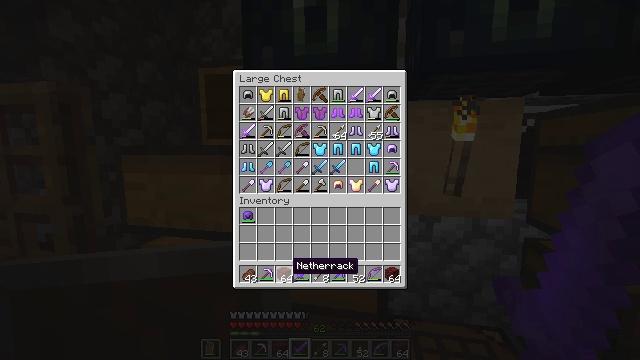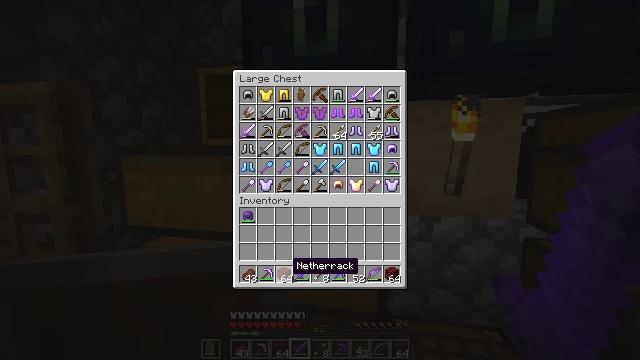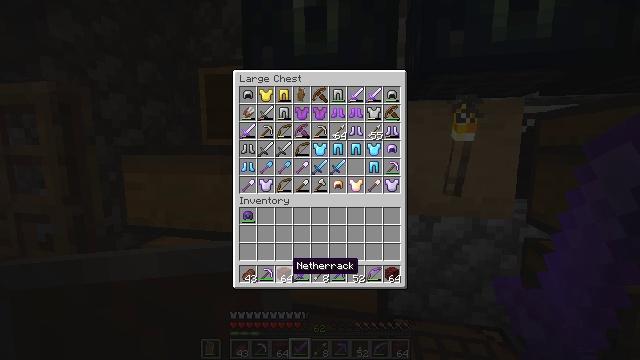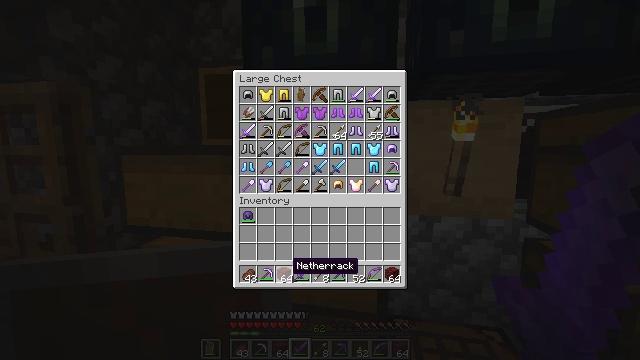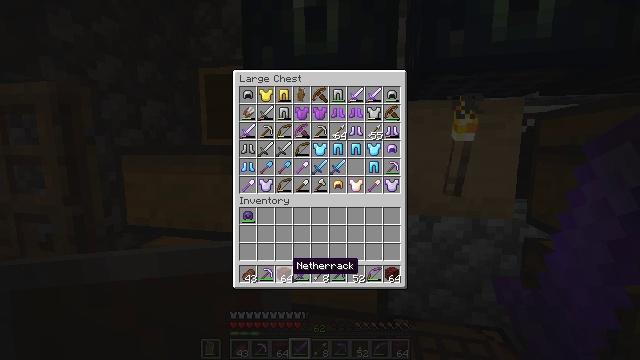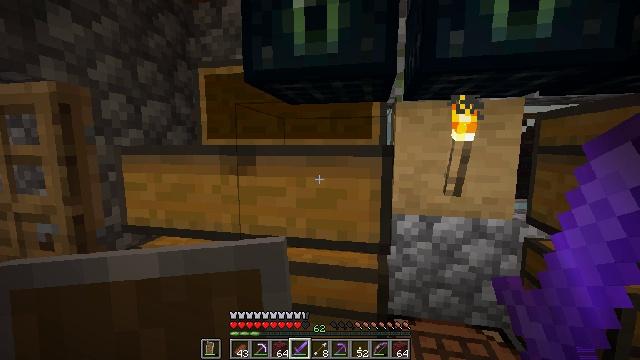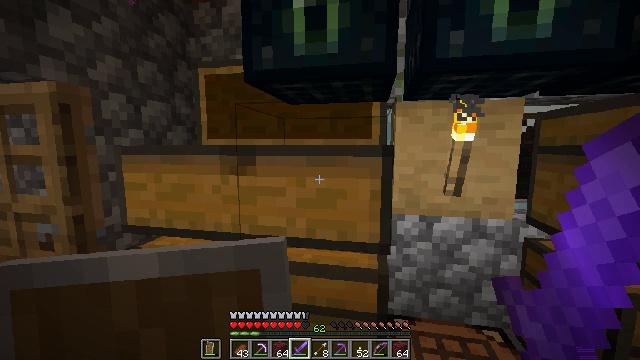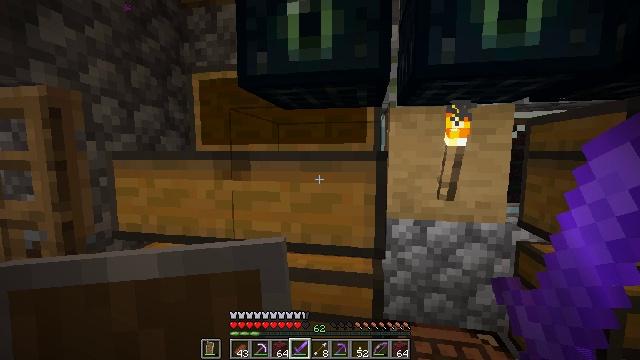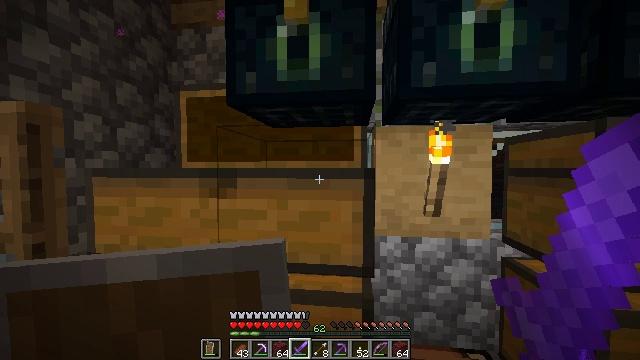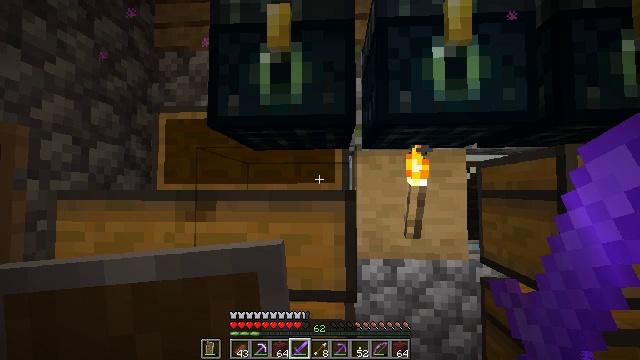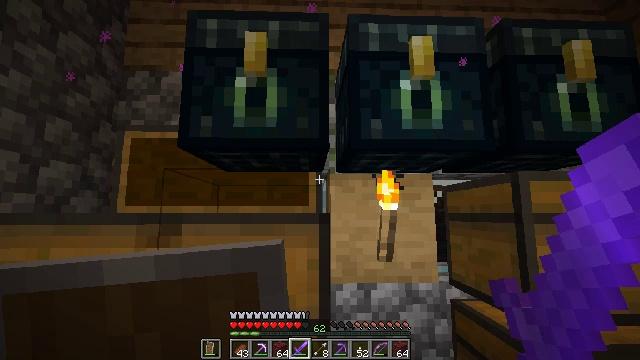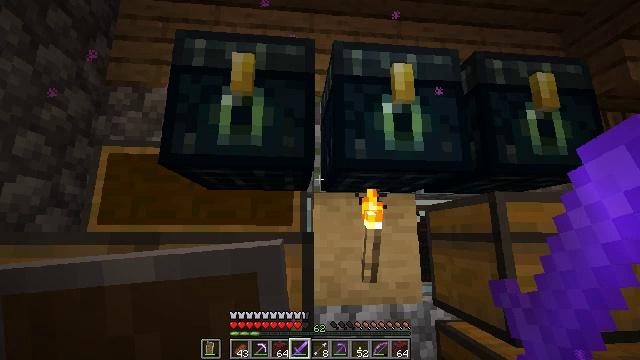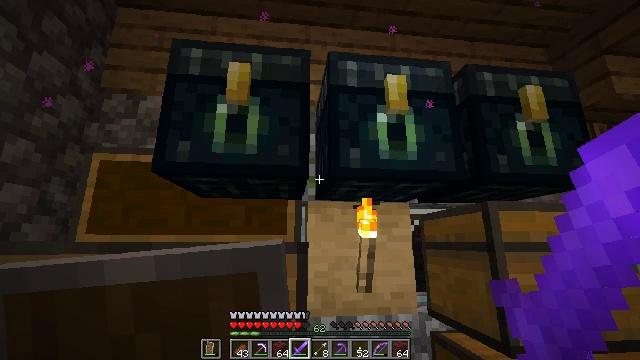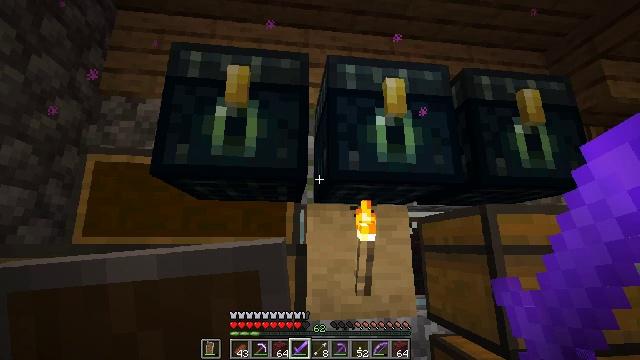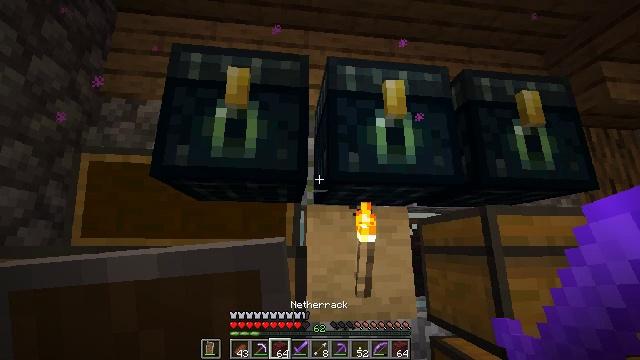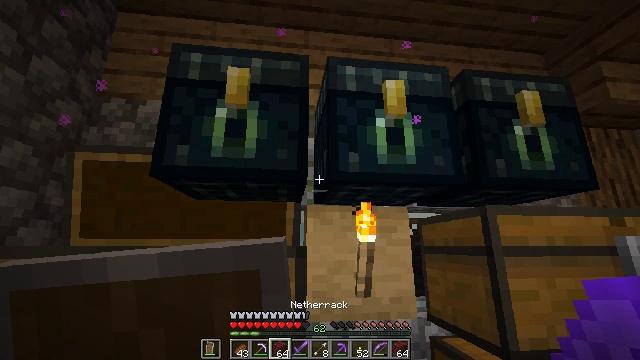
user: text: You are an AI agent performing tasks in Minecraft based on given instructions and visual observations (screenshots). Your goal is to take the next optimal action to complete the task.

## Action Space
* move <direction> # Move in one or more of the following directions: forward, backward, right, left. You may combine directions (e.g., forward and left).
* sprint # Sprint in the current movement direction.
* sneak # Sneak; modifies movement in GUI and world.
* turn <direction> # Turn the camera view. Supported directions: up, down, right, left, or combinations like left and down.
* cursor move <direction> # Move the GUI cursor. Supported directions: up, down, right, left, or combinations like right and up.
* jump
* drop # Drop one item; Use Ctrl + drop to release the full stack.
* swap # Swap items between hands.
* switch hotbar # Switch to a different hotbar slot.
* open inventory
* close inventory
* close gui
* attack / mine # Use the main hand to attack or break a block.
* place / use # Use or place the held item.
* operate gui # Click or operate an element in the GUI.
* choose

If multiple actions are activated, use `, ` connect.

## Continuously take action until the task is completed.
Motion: motion action
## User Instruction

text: Mine the ender chest.
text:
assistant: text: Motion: no_op
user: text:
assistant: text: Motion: no_op
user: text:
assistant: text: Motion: no_op
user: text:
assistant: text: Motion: no_op
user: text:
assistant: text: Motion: open inventory
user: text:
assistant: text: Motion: open inventory
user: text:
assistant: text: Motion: turn right and up, open inventory
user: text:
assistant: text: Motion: turn right and up
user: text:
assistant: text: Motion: turn right and up
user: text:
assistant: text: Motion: turn right and up
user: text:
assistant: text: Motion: turn right and up
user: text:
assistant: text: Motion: turn right and up
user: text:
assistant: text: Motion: no_op
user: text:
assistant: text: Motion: no_op
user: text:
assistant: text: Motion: no_op
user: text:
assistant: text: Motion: no_op
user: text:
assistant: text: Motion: no_op
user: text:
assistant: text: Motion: no_op
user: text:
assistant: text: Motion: no_op
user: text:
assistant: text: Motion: no_op
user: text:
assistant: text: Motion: no_op
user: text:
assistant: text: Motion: no_op
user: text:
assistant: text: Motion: no_op
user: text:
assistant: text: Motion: turn left and up
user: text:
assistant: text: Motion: turn left and up
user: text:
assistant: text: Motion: turn left and up
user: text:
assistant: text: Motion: attack / mine
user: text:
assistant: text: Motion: attack / mine
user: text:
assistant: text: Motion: attack / mine
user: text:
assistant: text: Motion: attack / mine